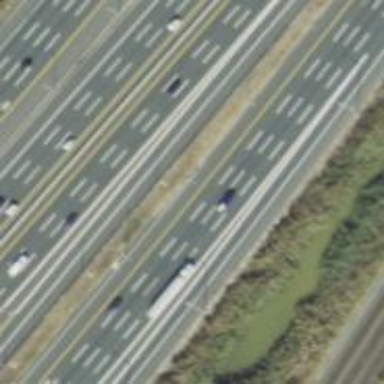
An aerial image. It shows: Asphalt motorway.